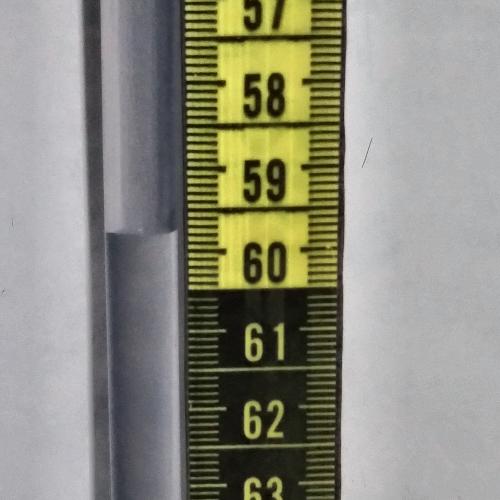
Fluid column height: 59.8 cm